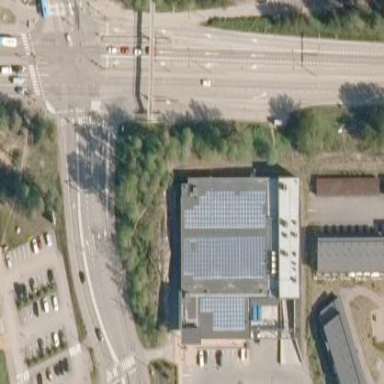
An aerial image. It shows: Supermarket building.